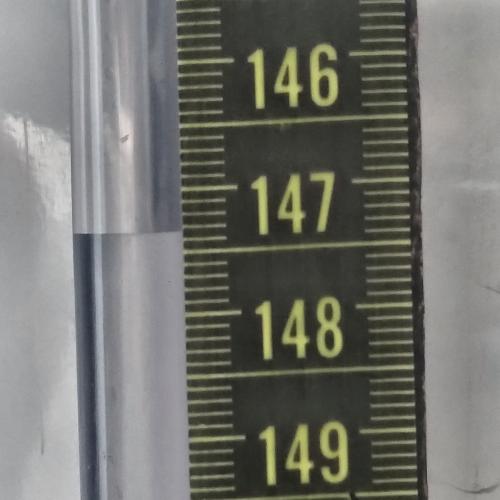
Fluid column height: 147.3 cm